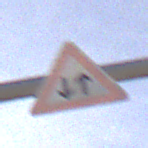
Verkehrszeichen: Gegenverkehr
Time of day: MorningAfternoon
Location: Outdoor (Nature)
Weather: PartlyCloudy
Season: NotSpecified
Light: Natural